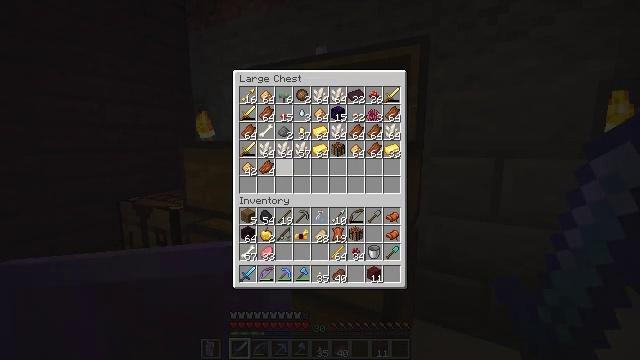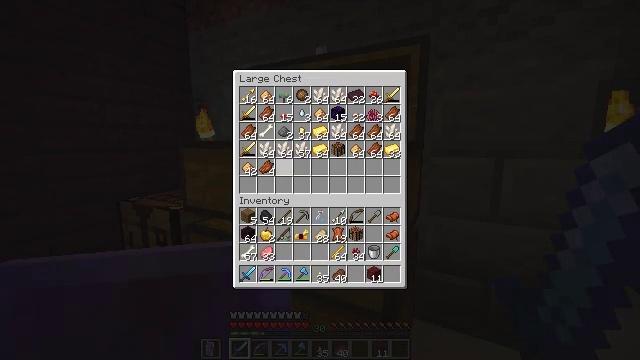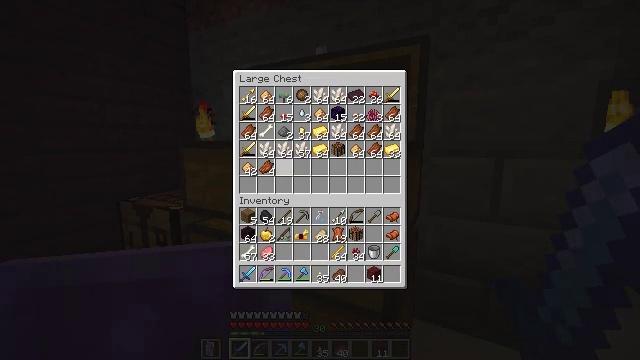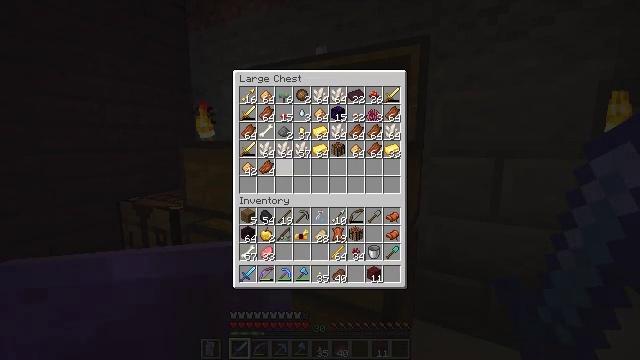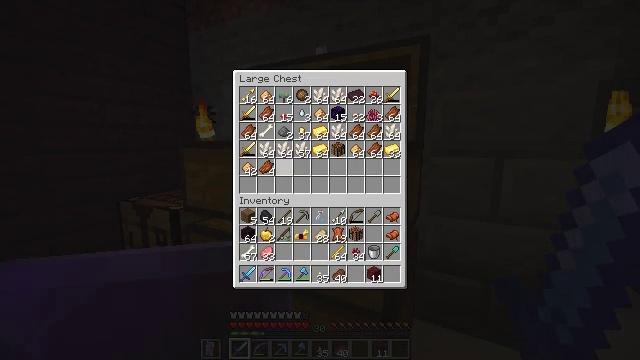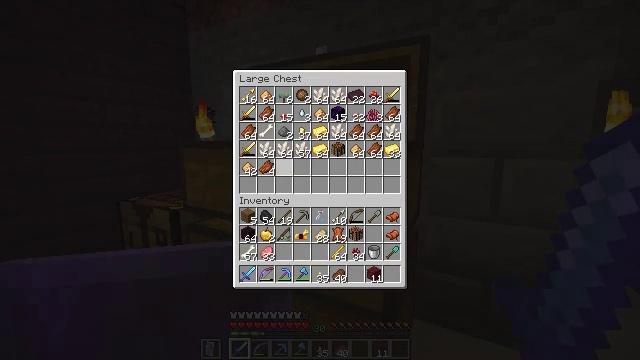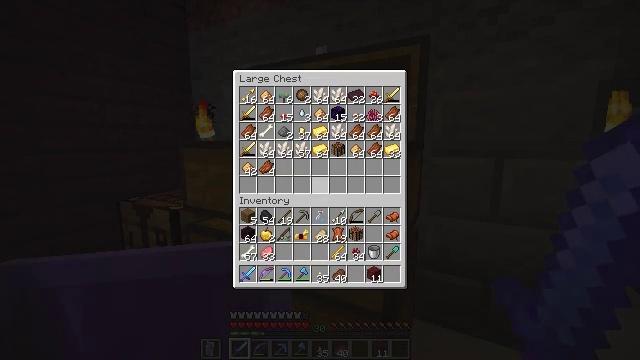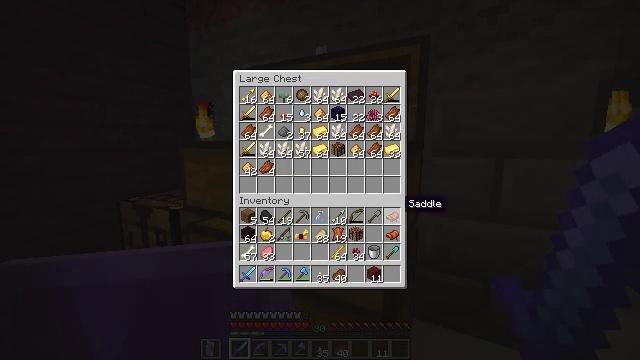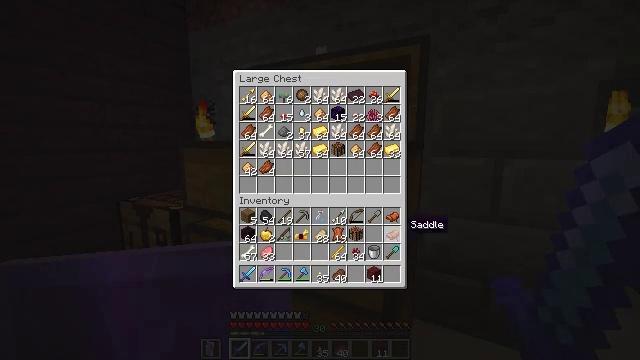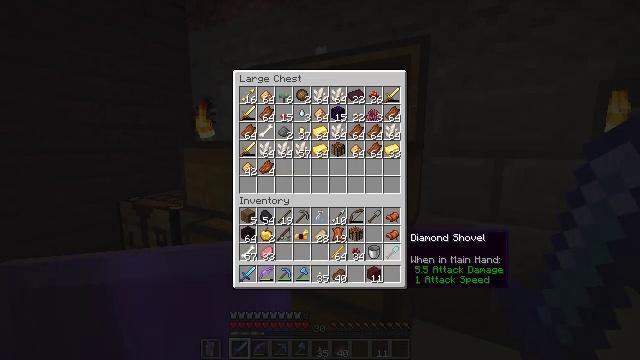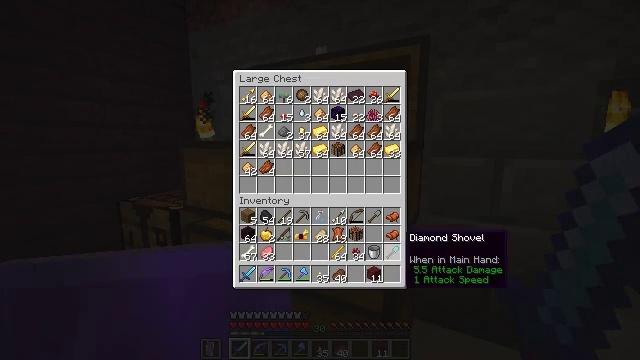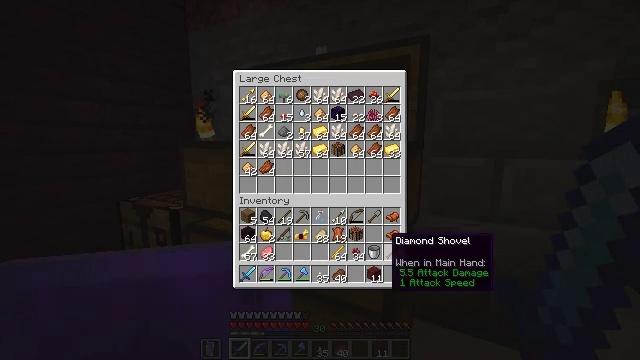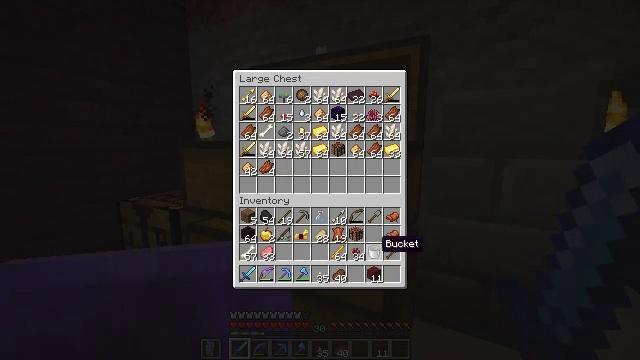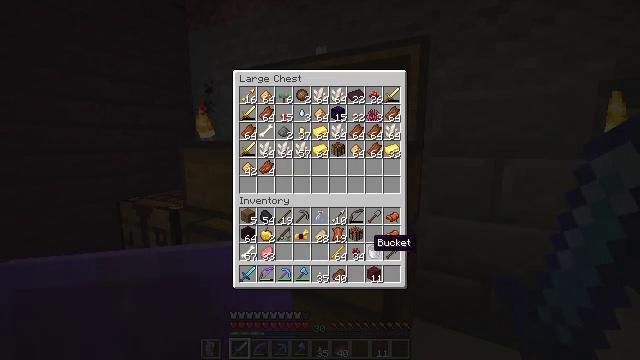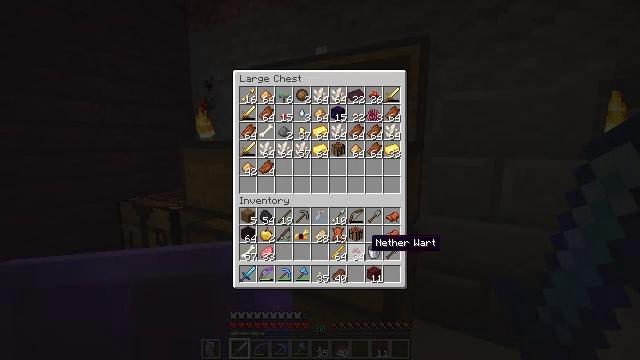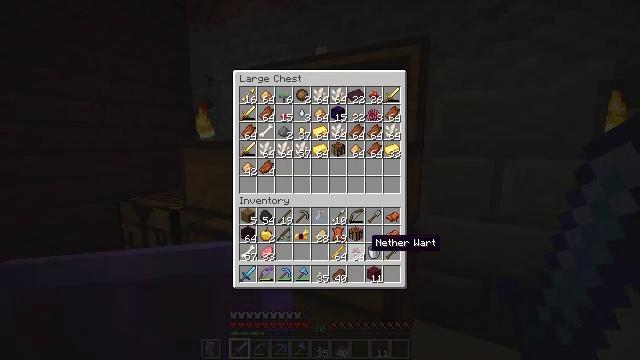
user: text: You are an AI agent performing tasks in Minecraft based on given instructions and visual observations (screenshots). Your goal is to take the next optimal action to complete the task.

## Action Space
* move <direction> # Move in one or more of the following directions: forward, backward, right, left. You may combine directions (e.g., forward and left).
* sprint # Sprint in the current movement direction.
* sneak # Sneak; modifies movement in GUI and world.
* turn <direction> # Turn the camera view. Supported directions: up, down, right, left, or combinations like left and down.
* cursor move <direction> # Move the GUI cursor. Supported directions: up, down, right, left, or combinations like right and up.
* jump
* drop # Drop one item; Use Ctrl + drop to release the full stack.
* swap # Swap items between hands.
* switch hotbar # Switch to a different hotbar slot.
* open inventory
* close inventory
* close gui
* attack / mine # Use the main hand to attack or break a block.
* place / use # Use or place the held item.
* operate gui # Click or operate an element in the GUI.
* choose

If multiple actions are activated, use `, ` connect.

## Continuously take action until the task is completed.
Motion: motion action
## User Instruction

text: Access the crafting table and make a brewing stand.
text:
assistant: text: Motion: sneak
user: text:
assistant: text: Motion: sneak
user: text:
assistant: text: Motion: sneak
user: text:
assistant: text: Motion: sneak
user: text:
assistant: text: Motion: sneak
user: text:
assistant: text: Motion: sneak, cursor move right and down
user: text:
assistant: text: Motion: cursor move right and down
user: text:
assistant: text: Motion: cursor move down
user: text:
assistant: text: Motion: cursor move down
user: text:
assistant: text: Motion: no_op
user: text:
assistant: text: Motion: cursor move left
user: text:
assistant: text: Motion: cursor move left
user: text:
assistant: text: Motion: cursor move left
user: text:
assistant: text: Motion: no_op
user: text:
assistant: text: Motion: no_op
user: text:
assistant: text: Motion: no_op
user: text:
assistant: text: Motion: no_op
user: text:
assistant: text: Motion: no_op
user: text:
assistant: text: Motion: no_op
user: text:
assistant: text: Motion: no_op
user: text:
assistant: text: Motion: no_op
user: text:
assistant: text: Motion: no_op
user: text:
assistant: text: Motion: no_op
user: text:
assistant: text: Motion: no_op
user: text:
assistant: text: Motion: no_op
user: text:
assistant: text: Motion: no_op
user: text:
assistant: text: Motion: no_op
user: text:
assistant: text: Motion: sneak
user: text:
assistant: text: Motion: sneak, operate gui
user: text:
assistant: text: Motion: sneak, operate gui